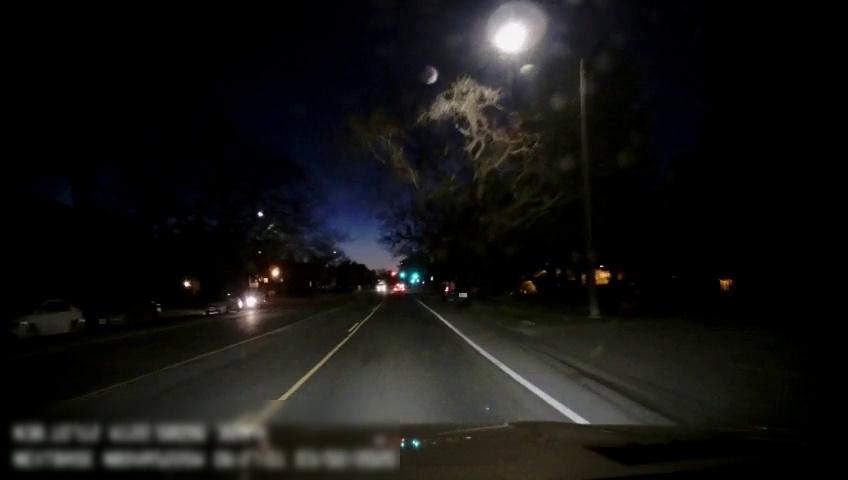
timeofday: Night
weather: Cloudy
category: Drivable Space
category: Vehicles | Car
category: Vehicles | Car
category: Vehicles | Car
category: Lanes | Current Lane
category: Lanes | Opposite Lane
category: Lanes | Current Lane